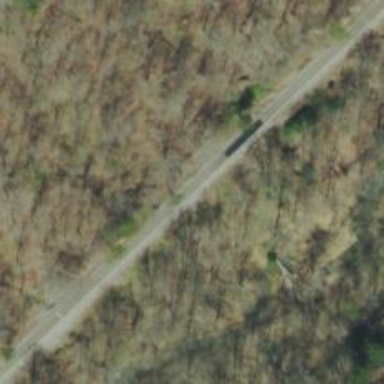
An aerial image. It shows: Railway track.